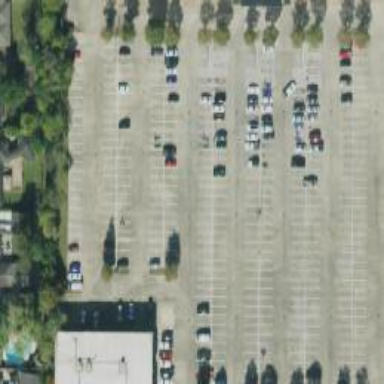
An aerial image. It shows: Parking space.